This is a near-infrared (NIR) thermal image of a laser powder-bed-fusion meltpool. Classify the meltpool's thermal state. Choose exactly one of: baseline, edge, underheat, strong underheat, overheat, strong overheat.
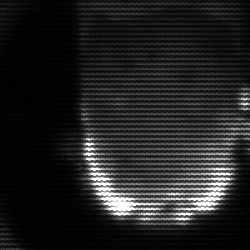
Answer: baseline